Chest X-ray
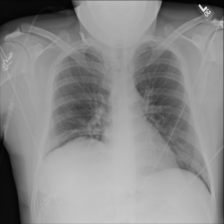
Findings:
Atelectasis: negative
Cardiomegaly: negative
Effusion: negative
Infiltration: negative
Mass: negative
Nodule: negative
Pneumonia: negative
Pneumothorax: negative
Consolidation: negative
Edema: negative
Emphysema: negative
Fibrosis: negative
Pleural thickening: negative
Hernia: negative